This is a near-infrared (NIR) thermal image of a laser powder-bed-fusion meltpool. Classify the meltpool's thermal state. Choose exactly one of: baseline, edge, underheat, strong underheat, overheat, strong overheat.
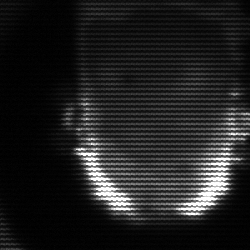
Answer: baseline